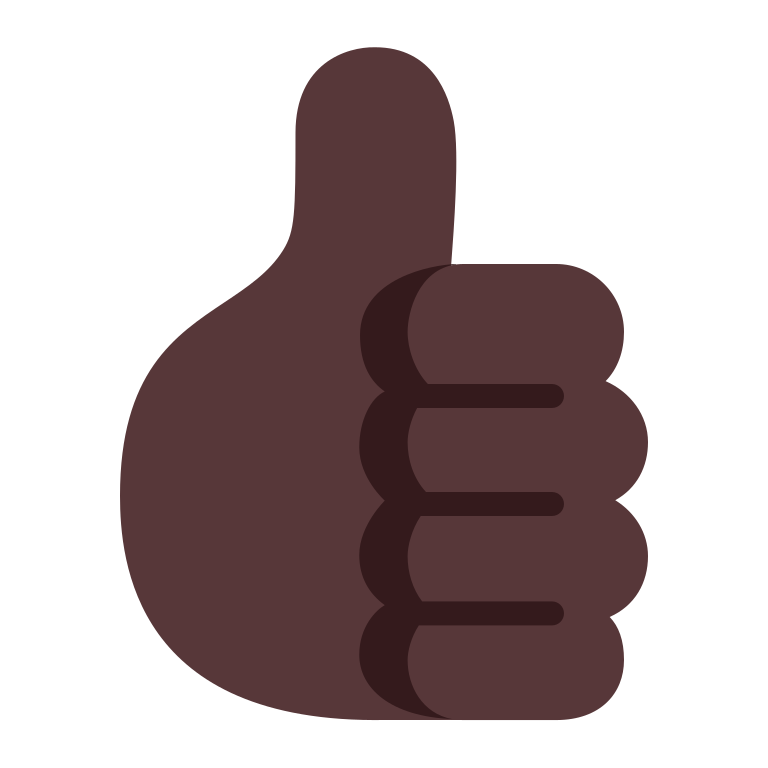
thumbs up flat dark